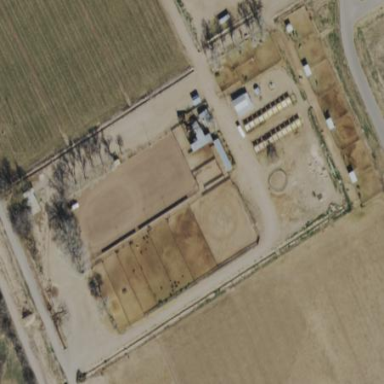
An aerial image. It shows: Farmyard area.